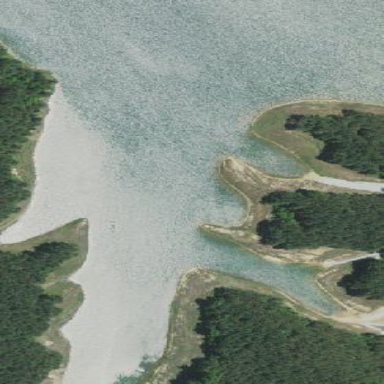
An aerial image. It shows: Beautiful lake surrounded by nature.